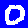
Digit: 0